Aerial crown-view tile of a tropical tree (Barro Colorado Island, Panama), acquired 20250414:
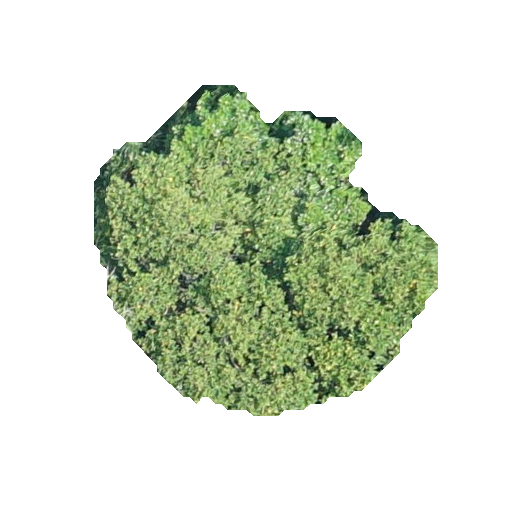
Species: Hieronyma alchorneoides
GBIF accepted scientific name: Hieronyma alchorneoides
Crown area: 116.455 m²